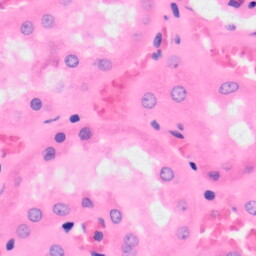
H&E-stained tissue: Kidney